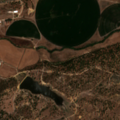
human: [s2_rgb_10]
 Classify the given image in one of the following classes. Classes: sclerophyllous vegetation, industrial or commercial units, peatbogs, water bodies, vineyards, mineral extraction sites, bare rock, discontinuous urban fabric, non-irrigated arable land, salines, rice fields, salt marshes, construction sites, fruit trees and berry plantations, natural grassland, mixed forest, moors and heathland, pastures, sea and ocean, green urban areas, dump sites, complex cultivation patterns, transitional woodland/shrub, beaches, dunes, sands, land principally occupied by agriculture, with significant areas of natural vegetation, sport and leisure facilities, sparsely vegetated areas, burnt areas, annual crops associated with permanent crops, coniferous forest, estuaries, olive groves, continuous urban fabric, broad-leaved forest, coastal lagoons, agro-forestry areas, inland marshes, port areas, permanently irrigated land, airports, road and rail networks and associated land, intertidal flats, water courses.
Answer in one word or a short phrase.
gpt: permanently irrigated land, rice fields, agro-forestry areas, broad-leaved forest